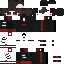
A male human skin with dark skin, wearing brown long hair dressed in a black hoodie and red pants, featuring a closed mouth.